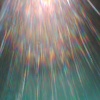
Label: sunburn